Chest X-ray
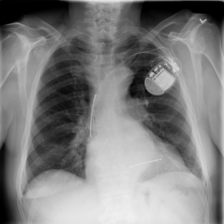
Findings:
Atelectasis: positive
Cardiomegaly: negative
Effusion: negative
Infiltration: positive
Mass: negative
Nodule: negative
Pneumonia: negative
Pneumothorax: negative
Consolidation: negative
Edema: negative
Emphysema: negative
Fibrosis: negative
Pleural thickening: negative
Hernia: negative